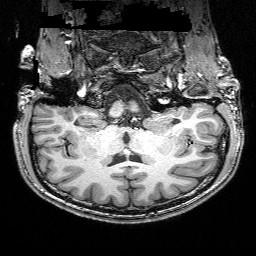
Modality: T1w
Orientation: sagittal
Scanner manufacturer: siemens
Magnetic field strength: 3 T
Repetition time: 0.02 s
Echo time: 0.005 s